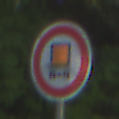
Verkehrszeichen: VerbotKennzeichnungspflichtigeKraftfahrzeugeGefaehrlicheGueter
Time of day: SunriseSunset
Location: Outdoor (Suburban)
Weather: PartlyCloudy
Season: NotSpecified
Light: Natural